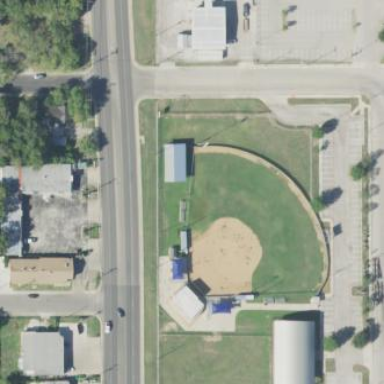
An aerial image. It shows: Softball pitch for leisure and sport activities.